Field crop: tomato
Growth stage: 2
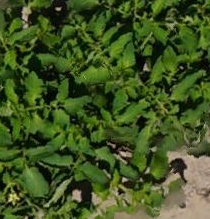
Species: tomato